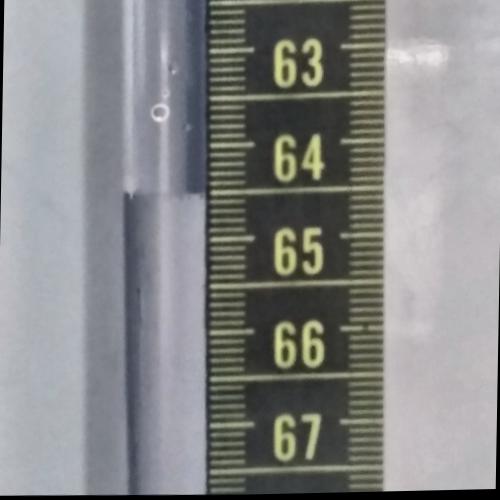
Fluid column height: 64.5 cm